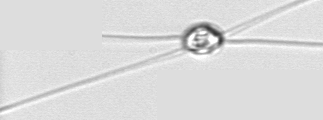
Label: Chaetoceros_danicus